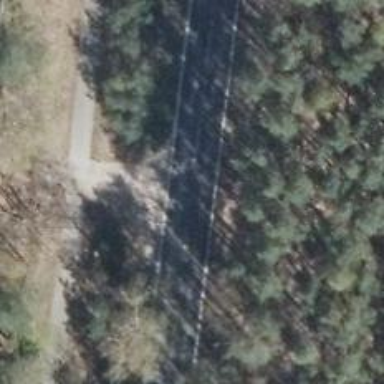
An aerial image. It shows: Primary road with asphalt surface.